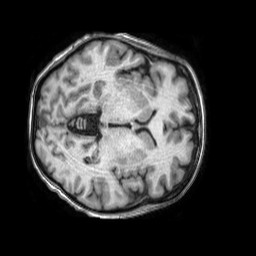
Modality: T1w
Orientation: axial
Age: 55
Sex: female
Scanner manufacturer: philips
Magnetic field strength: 1.5 T
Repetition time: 0.007165 s
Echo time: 0.003254 s